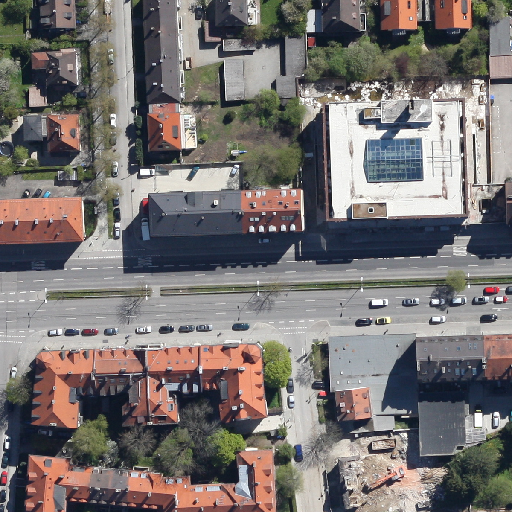
Referring expression: vehicle driving on the road